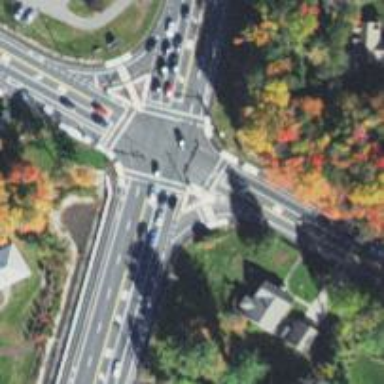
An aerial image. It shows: Marked crossing on footway.